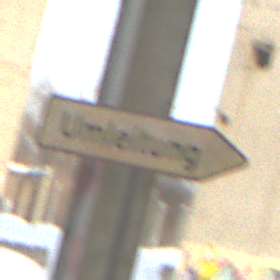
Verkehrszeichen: UmleitungswegweiserRechtsweisend
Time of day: MorningAfternoon
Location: Roofed (Suburban)
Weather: PartlyCloudy
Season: Winter
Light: Natural